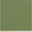
Piece: xx